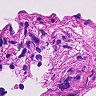
Metastatic tissue present: no